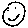
Label: smiley face